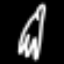
Label: fork